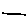
Label: line